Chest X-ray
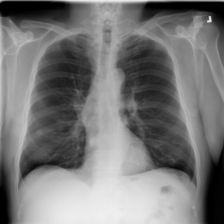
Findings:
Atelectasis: negative
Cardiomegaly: negative
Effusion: negative
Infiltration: negative
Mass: negative
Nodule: negative
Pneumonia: negative
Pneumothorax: negative
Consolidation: negative
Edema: negative
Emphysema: negative
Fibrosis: negative
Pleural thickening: negative
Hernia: negative